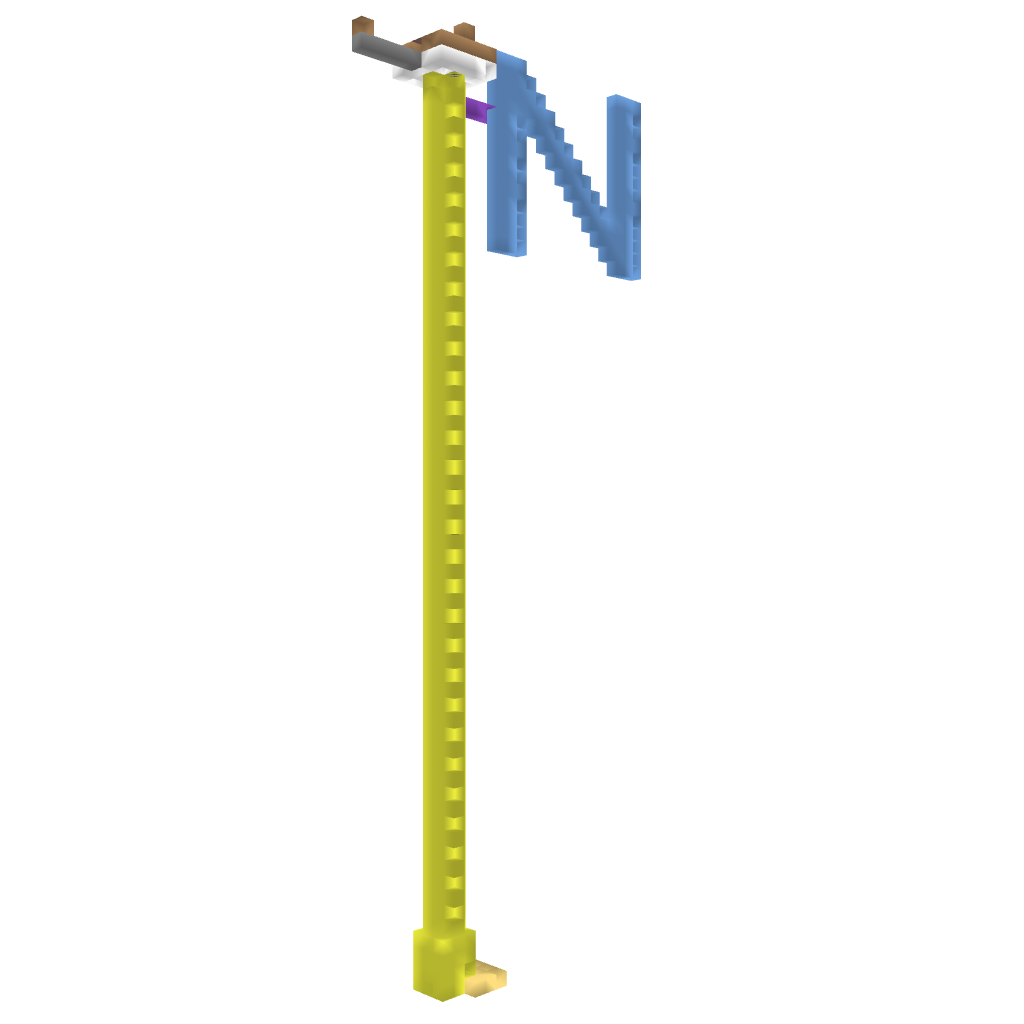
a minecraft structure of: compass good quality